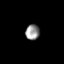
Tissue: prostate
Cell type: NK cells
Senescence score: 0.7115
Nuclear area (px): 214
Mean DAPI intensity: 145.318